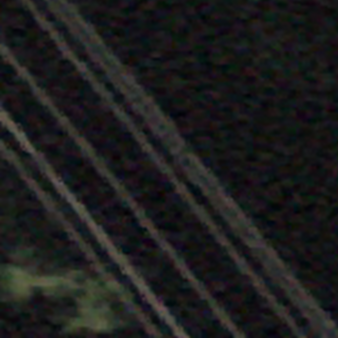
Label: other